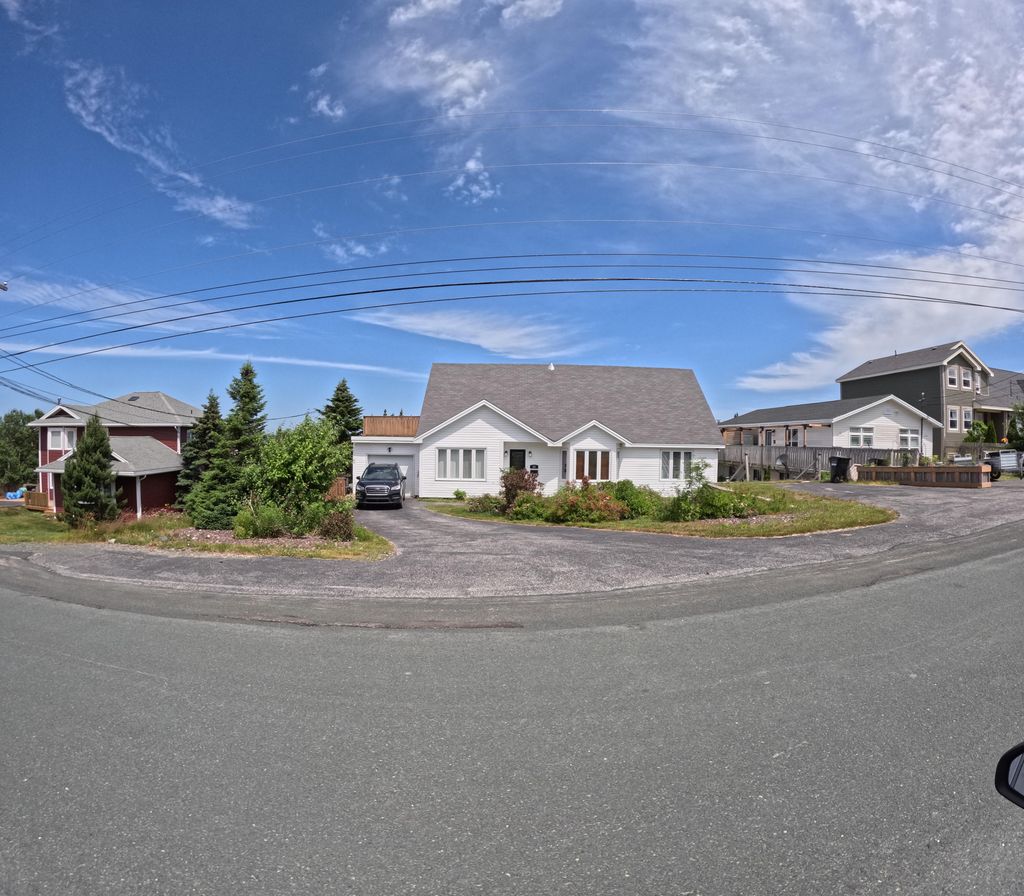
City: st_johns